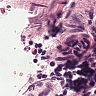
Metastatic tissue present: no